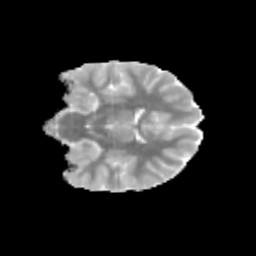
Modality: MD
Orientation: coronal
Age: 12
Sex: female
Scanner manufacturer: siemens
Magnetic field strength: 3 T
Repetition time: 3.8 s
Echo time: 0.07 s